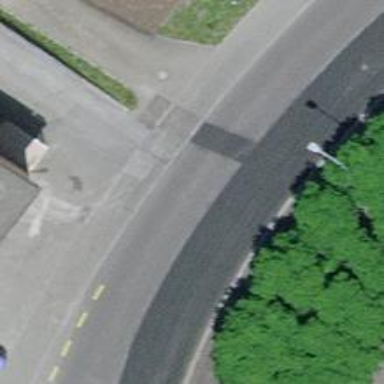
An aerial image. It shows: Bus stop equipped with public transport stop position.